Field crop: maize
Growth stage: 2
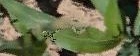
Species: maize